Question: I'm trying to create something like this, with two numbers on top of each other (subscript and superscript):

Is this possible without using any complex script like MathJax?
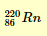
Answer: I would go for a container element around the two, displayed as an inline-table:
'''
.supsubcontainer {
display:inline-table;
vertical-align:middle;
}
.supsubcontainer sup, .supsubcontainer sub {
display:table-row;
}
'''
'''
<p><span class="supsubcontainer"><sup>220</sup> <sub>86</sub></span> Rn</p>
'''
You might want to play around with 'line-height', 'font-size' and the 'vertical-align' of the inline table to get it to look exactly like you want.